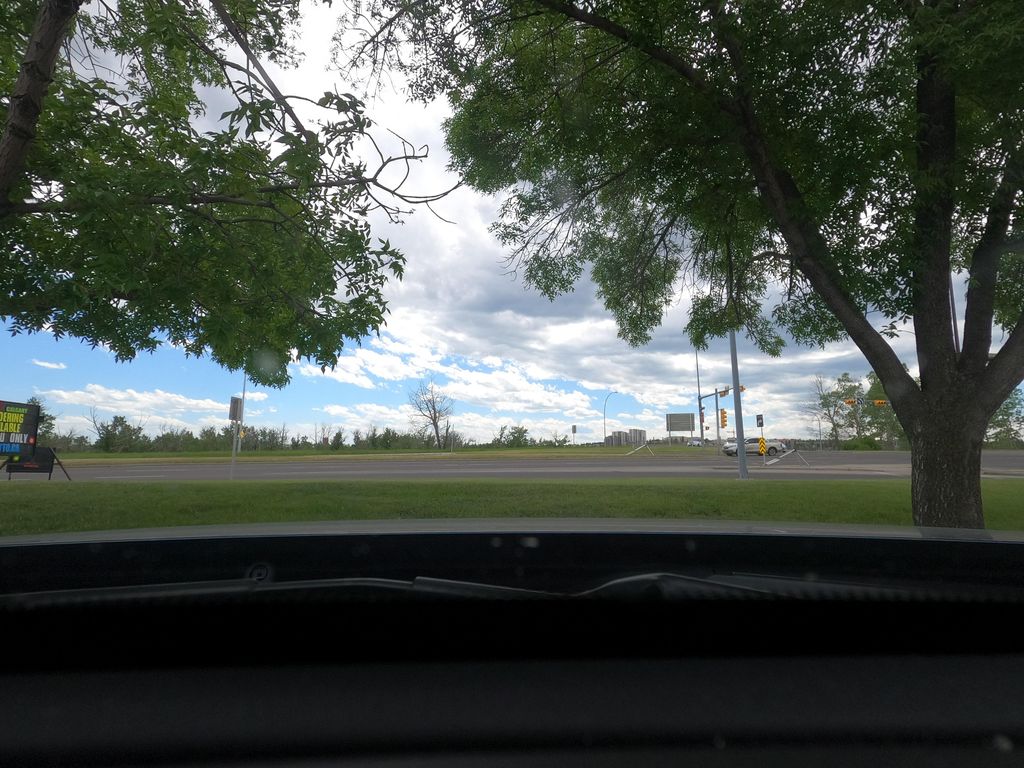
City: calgary